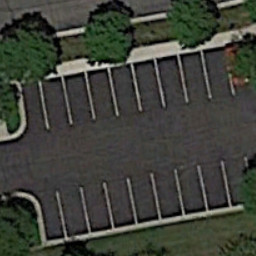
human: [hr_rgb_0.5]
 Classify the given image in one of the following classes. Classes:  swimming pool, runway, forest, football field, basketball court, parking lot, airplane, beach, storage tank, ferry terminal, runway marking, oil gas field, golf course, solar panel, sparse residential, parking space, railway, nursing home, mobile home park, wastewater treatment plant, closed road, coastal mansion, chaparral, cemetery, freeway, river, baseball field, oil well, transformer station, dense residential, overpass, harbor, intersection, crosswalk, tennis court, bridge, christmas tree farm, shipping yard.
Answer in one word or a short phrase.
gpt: parking space